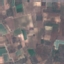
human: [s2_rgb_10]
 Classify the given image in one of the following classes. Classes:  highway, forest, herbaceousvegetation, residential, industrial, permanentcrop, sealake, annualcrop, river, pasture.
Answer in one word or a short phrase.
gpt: PermanentCrop